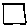
Label: square